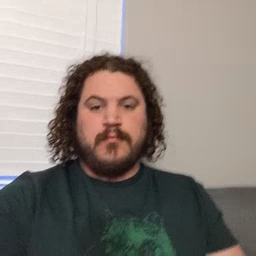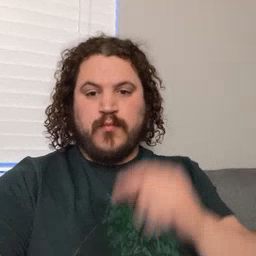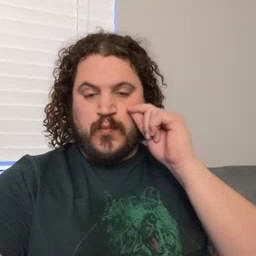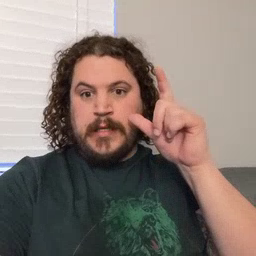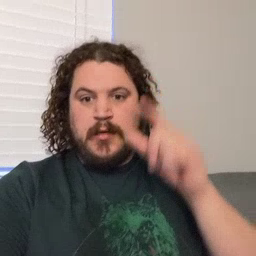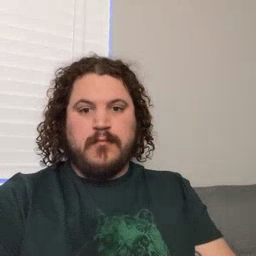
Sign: awake